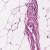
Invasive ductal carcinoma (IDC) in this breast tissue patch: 0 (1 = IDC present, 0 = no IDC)